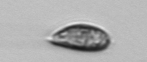
Label: Prorocentrum_triestinum